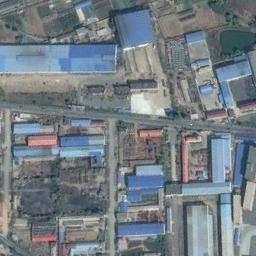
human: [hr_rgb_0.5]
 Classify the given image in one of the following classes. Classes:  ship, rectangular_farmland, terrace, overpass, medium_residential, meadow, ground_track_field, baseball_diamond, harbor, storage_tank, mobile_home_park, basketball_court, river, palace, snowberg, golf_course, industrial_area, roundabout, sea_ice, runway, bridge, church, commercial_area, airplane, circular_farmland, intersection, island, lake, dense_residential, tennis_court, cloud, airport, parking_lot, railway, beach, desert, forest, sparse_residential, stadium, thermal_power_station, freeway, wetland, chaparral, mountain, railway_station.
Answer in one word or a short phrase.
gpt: industrial_area